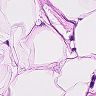
Metastatic tissue present: no